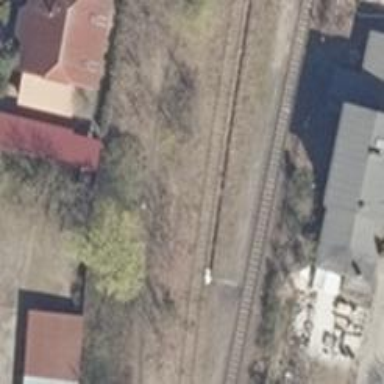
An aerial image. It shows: Historic railway station currently serving as railway halt public transport station.